七年级 · 代数
已知数 $a, b, c$ 的大小关系如图, 下列说法: (1) $a b+a c>0$; (2) $-a-b+c<0$; (3) $\frac{a}{|a|}+$ $\frac{b}{|b|}+\frac{c}{|c|}=-1$; (4 $|a-b|+|c+b|-|a-c|=-2 b$; (5)若 $x$ 为数轴上任意一点, 则 $|x-b|+$ $|x-a|$ 的最小值为 $a-b$. 其中正确结论的个数是 $(\quad)$

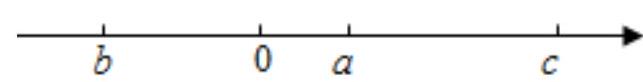
A. 1
B. 2
C. 3
D. 4
答案: B
解析: 析】

【分析】

本题考查了数轴和数的大小比较, 利用数轴也可以比较任意两个数的大小, 即在数轴上表示的两个数, 右边的总比左边的大, 在原点左侧, 绝对值大的反而小.

首先判断出 $b\langle 0, c\rangle a>0,|c|>|b|>|a|$, 再根据有理数的大小比较法则, 绝对值的性质等知识一一判断即可.

【解答】

解: 由题意 $b\langle 0, c\rangle a\rangle 0,|c|>|b|>|a|$, 则

(1) $a b+a c>0$, 故原结论正确;

(2) $-a-b+c>0$, 故原结论错误;

(3) $\frac{a}{|a|}+\frac{b}{|b|}+\frac{c}{|c|}=1-1+1=1$, 故原结论错误;

(4) $|a-b|+|c+b|-|a-c|=a-b+c+b-(-a+c)=2 a$, 故原结论错误;

(5)当 $b \leq x \leq a$ 时, $|x-b|+|x-a|$ 的最小值为 $a-b$, 故原结论正确.

故正确结论有 2 个.

故选: $B$.